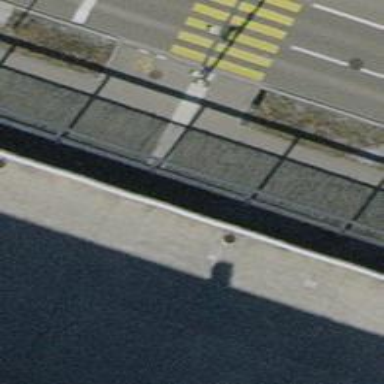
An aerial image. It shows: Asphalt path that serves as sidewalk.